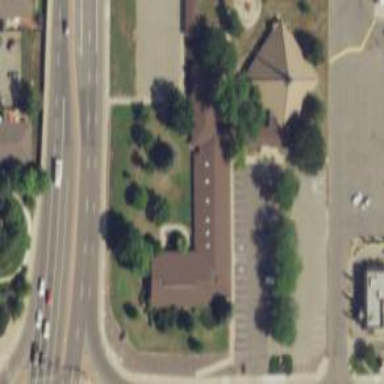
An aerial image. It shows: Place of worship.